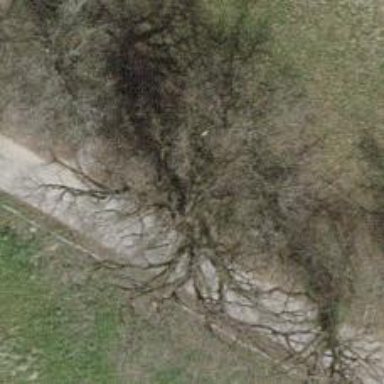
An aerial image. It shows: Broadleaved tree with lush leaves.